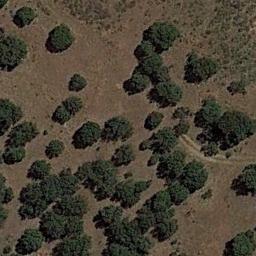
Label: chaparral